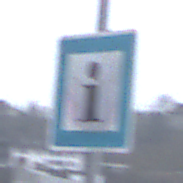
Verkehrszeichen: Informationsstelle
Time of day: MorningAfternoon
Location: Outdoor (Suburban)
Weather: Overcast
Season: NotSpecified
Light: Natural